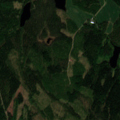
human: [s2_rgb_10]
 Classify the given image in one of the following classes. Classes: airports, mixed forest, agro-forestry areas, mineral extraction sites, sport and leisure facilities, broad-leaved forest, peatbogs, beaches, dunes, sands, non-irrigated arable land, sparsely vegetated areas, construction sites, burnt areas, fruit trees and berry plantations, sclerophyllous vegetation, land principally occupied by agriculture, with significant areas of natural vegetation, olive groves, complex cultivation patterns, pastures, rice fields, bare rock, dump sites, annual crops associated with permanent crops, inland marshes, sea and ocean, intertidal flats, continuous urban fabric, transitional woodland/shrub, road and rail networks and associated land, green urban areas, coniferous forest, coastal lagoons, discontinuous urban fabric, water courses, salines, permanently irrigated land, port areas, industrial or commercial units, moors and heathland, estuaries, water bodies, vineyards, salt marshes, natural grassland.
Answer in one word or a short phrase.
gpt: broad-leaved forest, coniferous forest, mixed forest, transitional woodland/shrub